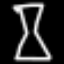
Label: hourglass